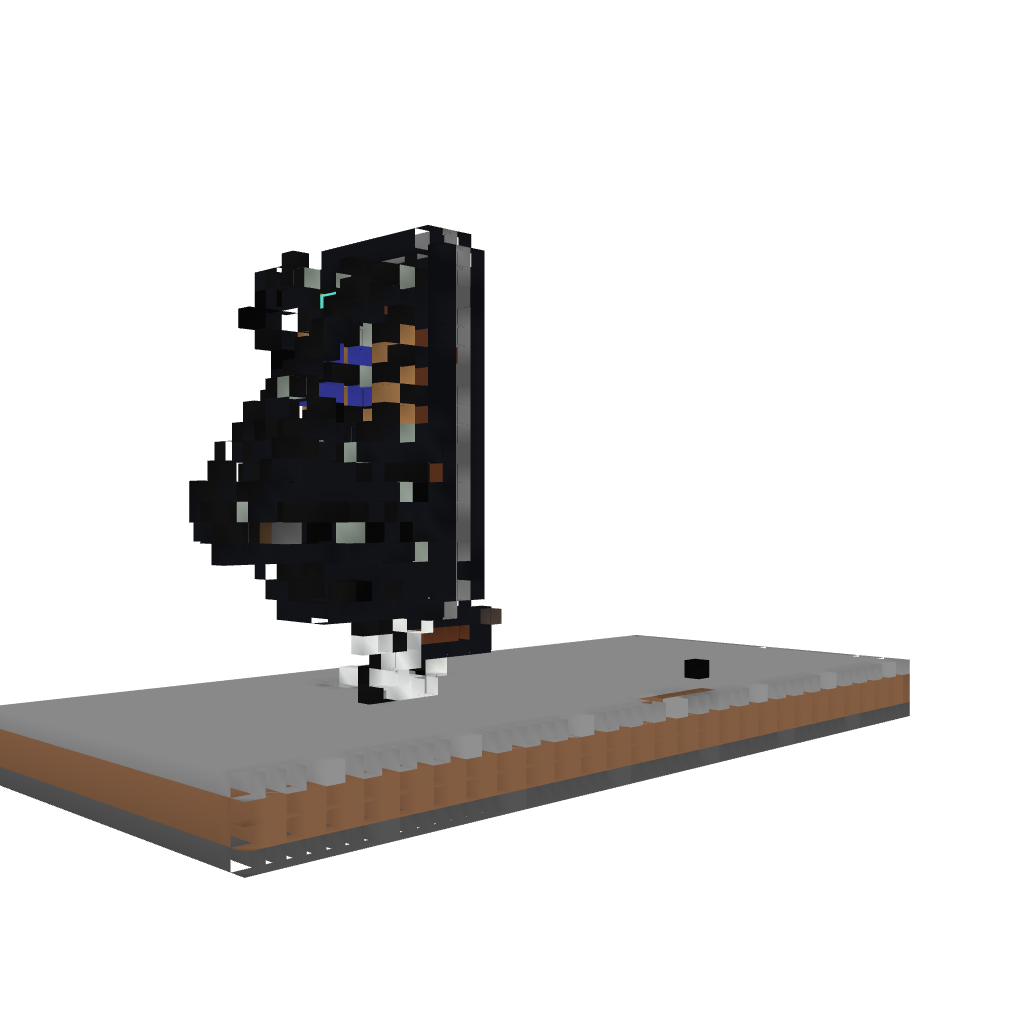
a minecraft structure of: Mphone